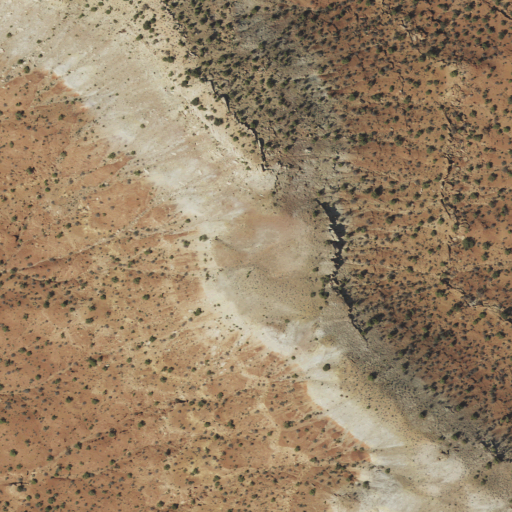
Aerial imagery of ridge(s) in Utah named Red Point containing shrub, evergreen forest, and open development